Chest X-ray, PA view. Patient: 53 years old, sex M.
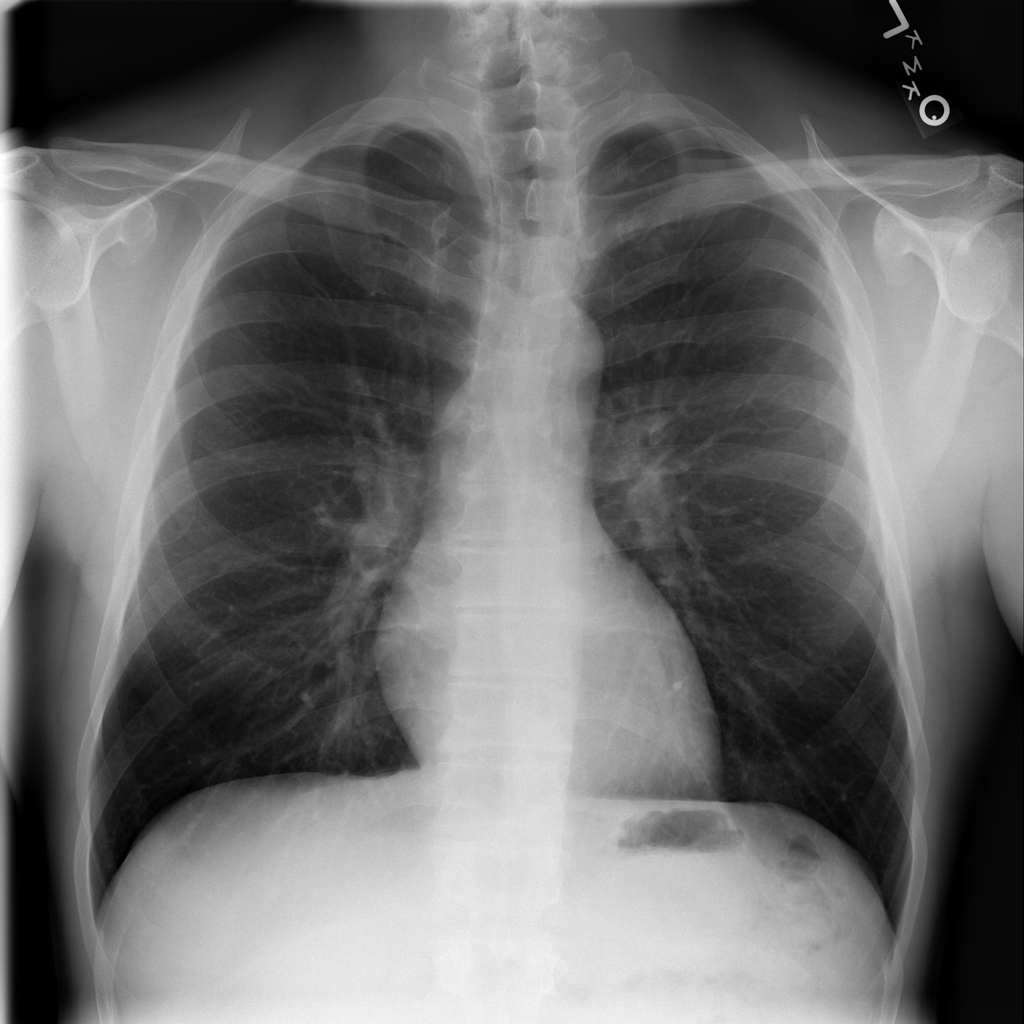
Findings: No Finding